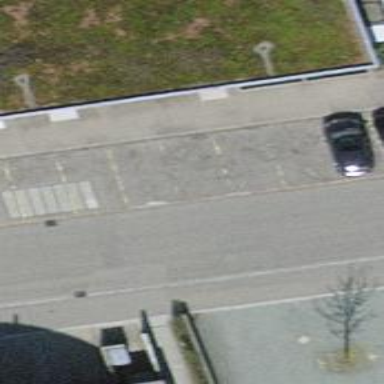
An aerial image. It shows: Street-side parking area.